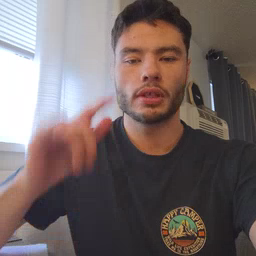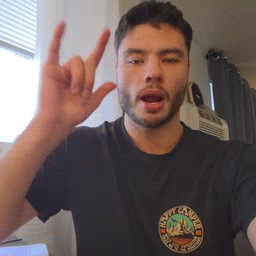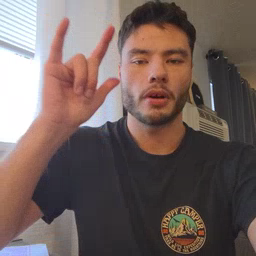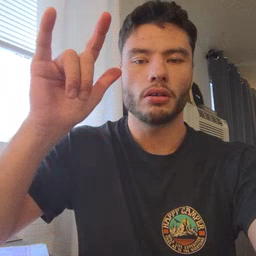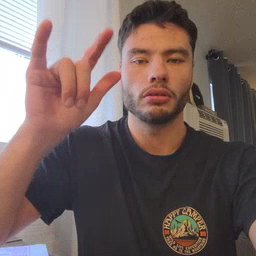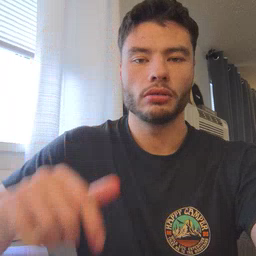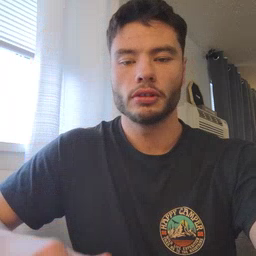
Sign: airplane